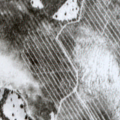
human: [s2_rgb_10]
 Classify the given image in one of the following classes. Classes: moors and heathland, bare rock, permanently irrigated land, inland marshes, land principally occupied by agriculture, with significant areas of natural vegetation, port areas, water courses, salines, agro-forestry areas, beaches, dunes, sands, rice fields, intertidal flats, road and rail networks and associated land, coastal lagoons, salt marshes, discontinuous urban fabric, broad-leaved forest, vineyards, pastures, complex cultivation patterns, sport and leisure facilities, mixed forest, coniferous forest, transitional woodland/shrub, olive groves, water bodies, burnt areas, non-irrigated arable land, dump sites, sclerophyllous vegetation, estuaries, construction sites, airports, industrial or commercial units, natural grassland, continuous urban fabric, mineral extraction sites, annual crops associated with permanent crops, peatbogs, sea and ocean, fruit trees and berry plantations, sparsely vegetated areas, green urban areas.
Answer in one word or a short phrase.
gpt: coniferous forest, mixed forest, transitional woodland/shrub, peatbogs